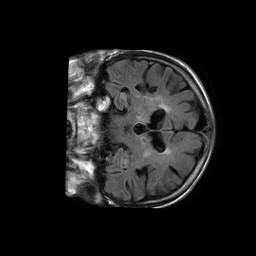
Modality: FLAIR
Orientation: coronal
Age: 82
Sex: male
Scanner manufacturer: philips
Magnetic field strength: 1.5 T
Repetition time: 6 s
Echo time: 0.12 s